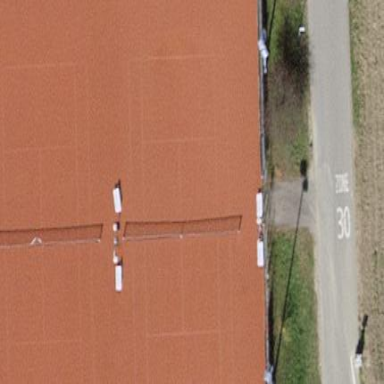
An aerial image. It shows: Tennis court on pitch designated for leisure land.